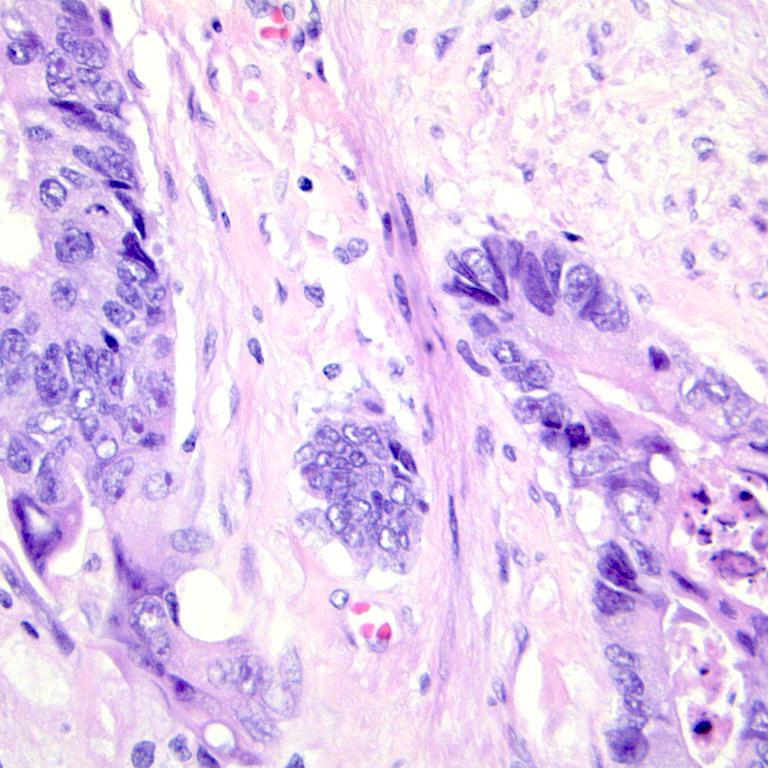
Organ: colon
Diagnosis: adenocarcinomas